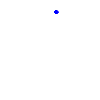
Particle: pion